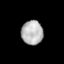
Tissue: lung
Cell type: Endothelial cells
Senescence score: 0.672
Nuclear area (px): 508
Mean DAPI intensity: 181.382